Interaction volume radius: 5 \u00c5
Interaction volume height: 25 \u00c5
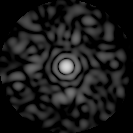
Disorder parameter: 0.8037